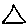
Label: triangle